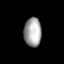
Tissue: lung
Cell type: Endothelial cells
Senescence score: 0.5944
Nuclear area (px): 490
Mean DAPI intensity: 166.09